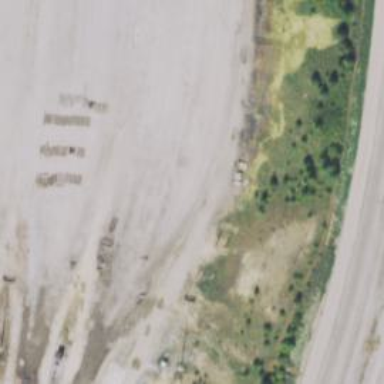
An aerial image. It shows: Abandoned railway yard.